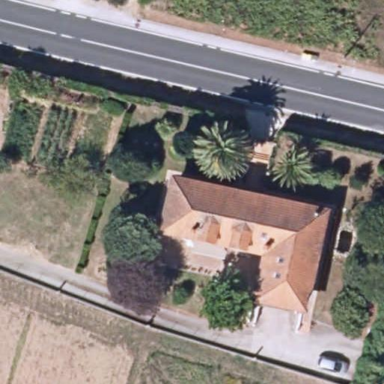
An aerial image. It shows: Simple house.